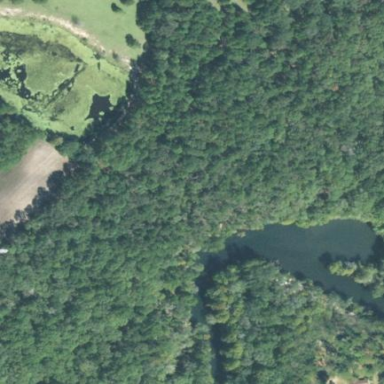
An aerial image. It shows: Swamp in wetland area.